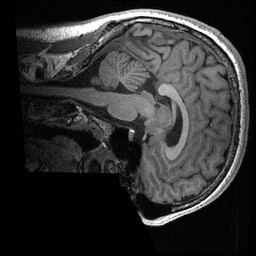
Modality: T1w
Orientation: sagittal
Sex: male
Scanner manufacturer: ge
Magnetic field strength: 3 T
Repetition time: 0.0064 s
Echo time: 0.00281 s